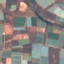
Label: PermanentCrop